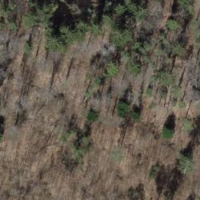
EUNIS habitat code: 41
Species observed at this site:
Epipactis palustris
Lathyrus pratensis